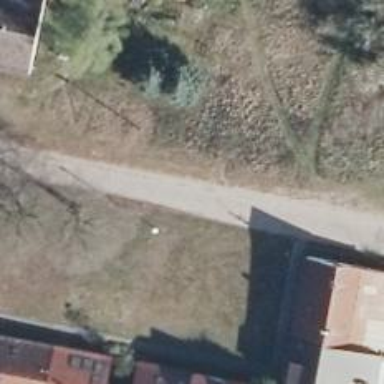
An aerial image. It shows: Alley classified as service road.